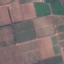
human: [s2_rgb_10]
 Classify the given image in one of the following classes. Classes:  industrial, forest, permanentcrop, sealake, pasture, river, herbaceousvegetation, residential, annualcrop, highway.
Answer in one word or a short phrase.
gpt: PermanentCrop